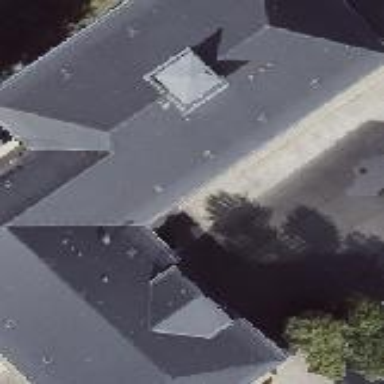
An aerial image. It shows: School building with hipped roof.